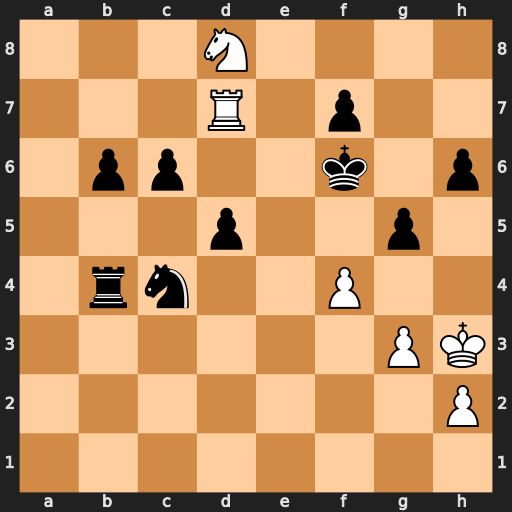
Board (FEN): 3N4/3R1p2/1pp2k1p/3p2p1/1rn2P2/6PK/7P/8
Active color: w
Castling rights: -
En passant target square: -
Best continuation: Rxf7+ Kg6 f5+ Kh5 g4#